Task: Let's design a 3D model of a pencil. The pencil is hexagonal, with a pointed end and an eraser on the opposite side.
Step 141:
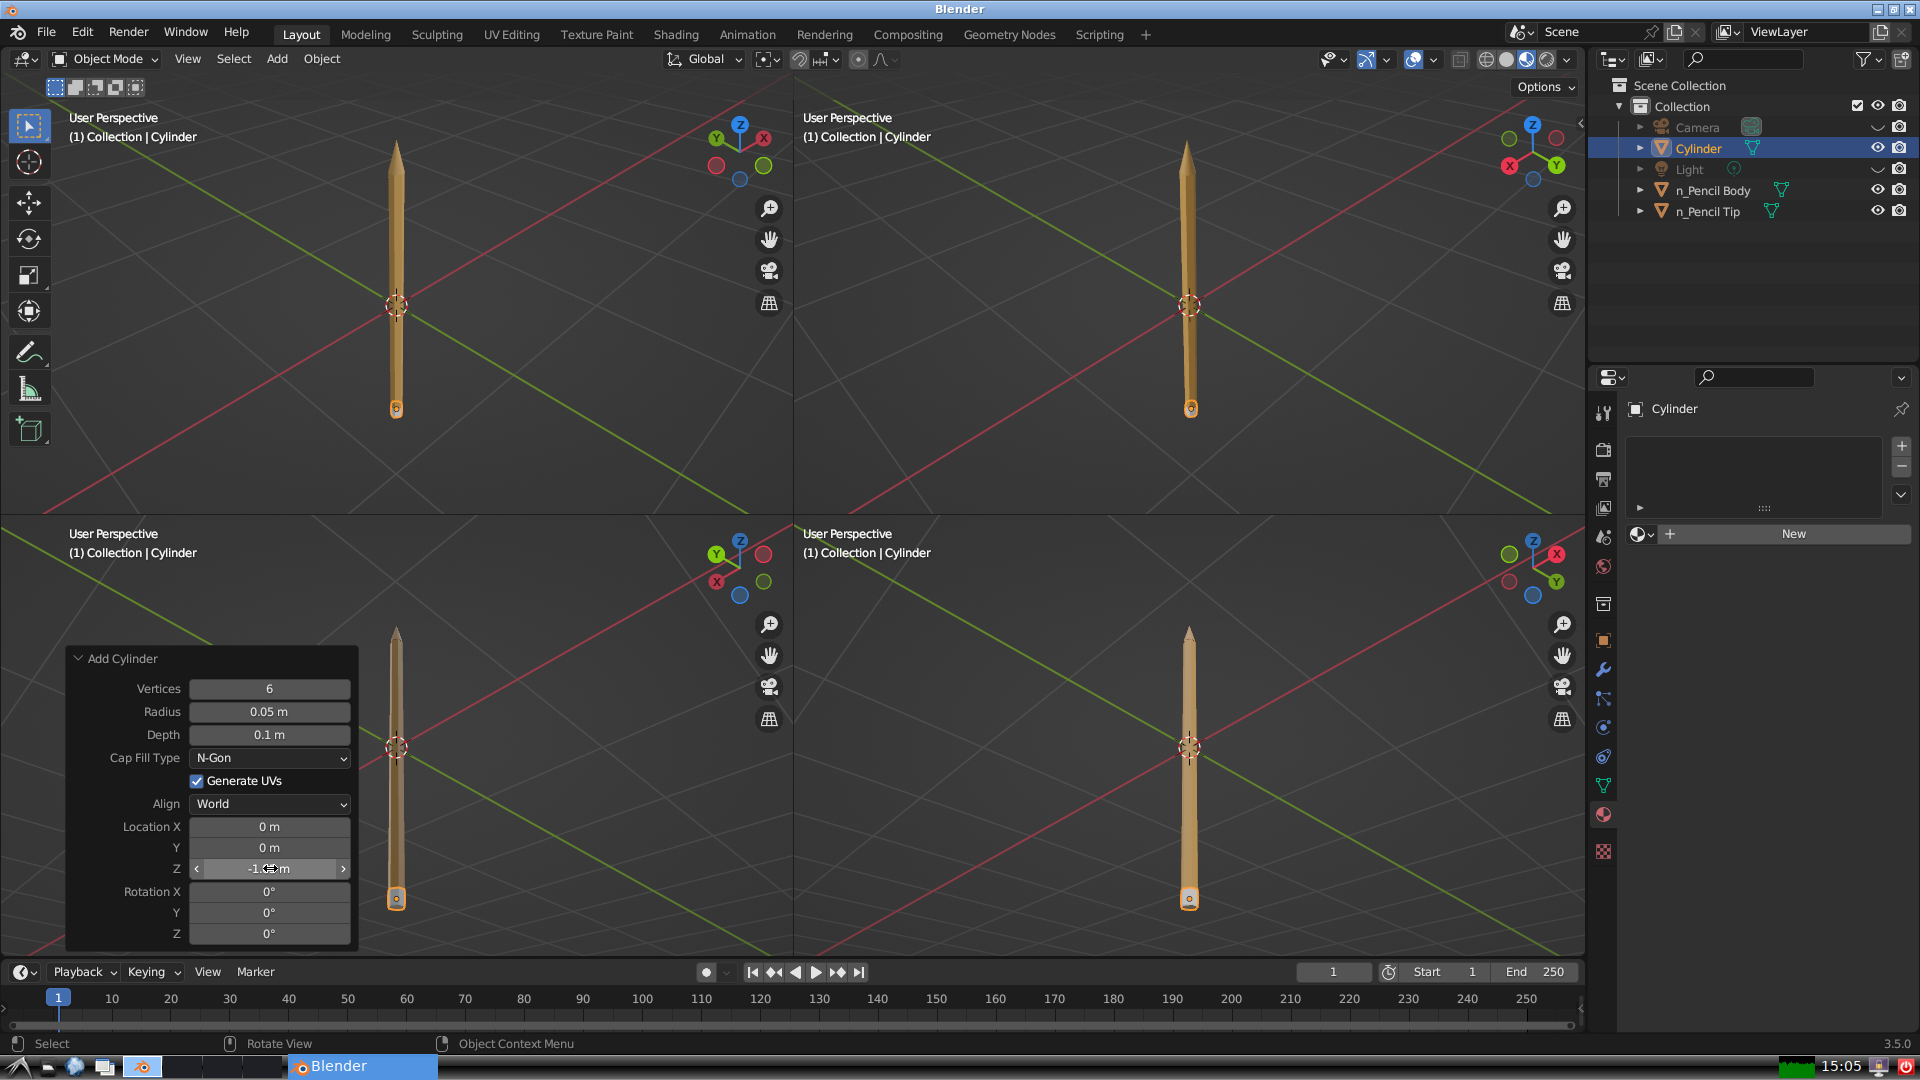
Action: {"mouse_move": [960, 540]}